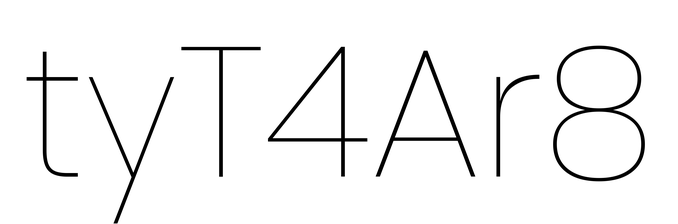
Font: Poppins-Thin